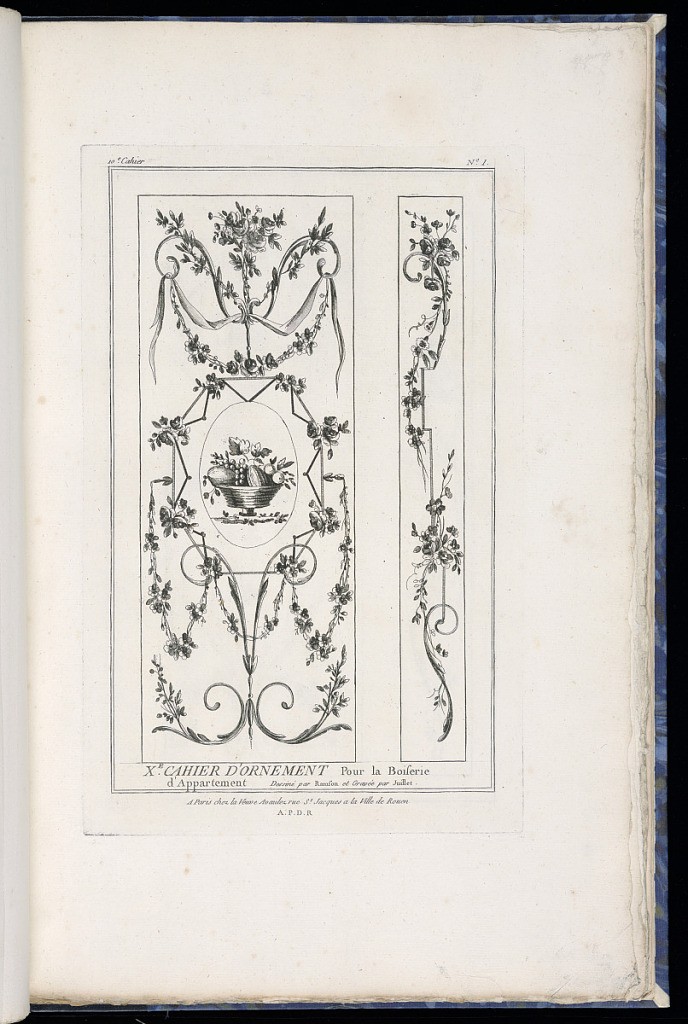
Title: Title Page
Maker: Pierre Ranson, French, 1736–1786
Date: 1777–79
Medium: Etching on paper
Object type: Print
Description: Title page and design for two rectangular decorative panels, a larger one in the center and a narrow one to the right. The panels feature arabesque motifs including scrolling acanthus leaves (rinceaux), fleurons, flowers, leafy branches, and a basket of fruit. The plate is titled and numbered.